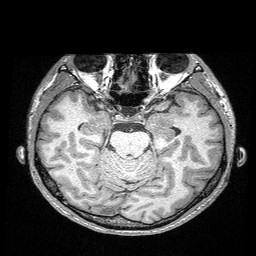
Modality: T1w
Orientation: coronal
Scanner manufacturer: siemens
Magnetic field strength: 3 T
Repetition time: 2.25 s
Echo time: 0.00306 s